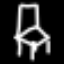
Label: chair